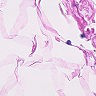
Metastatic tissue present: no